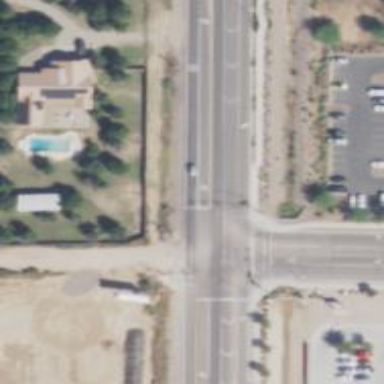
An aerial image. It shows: Solid stop line on the road.